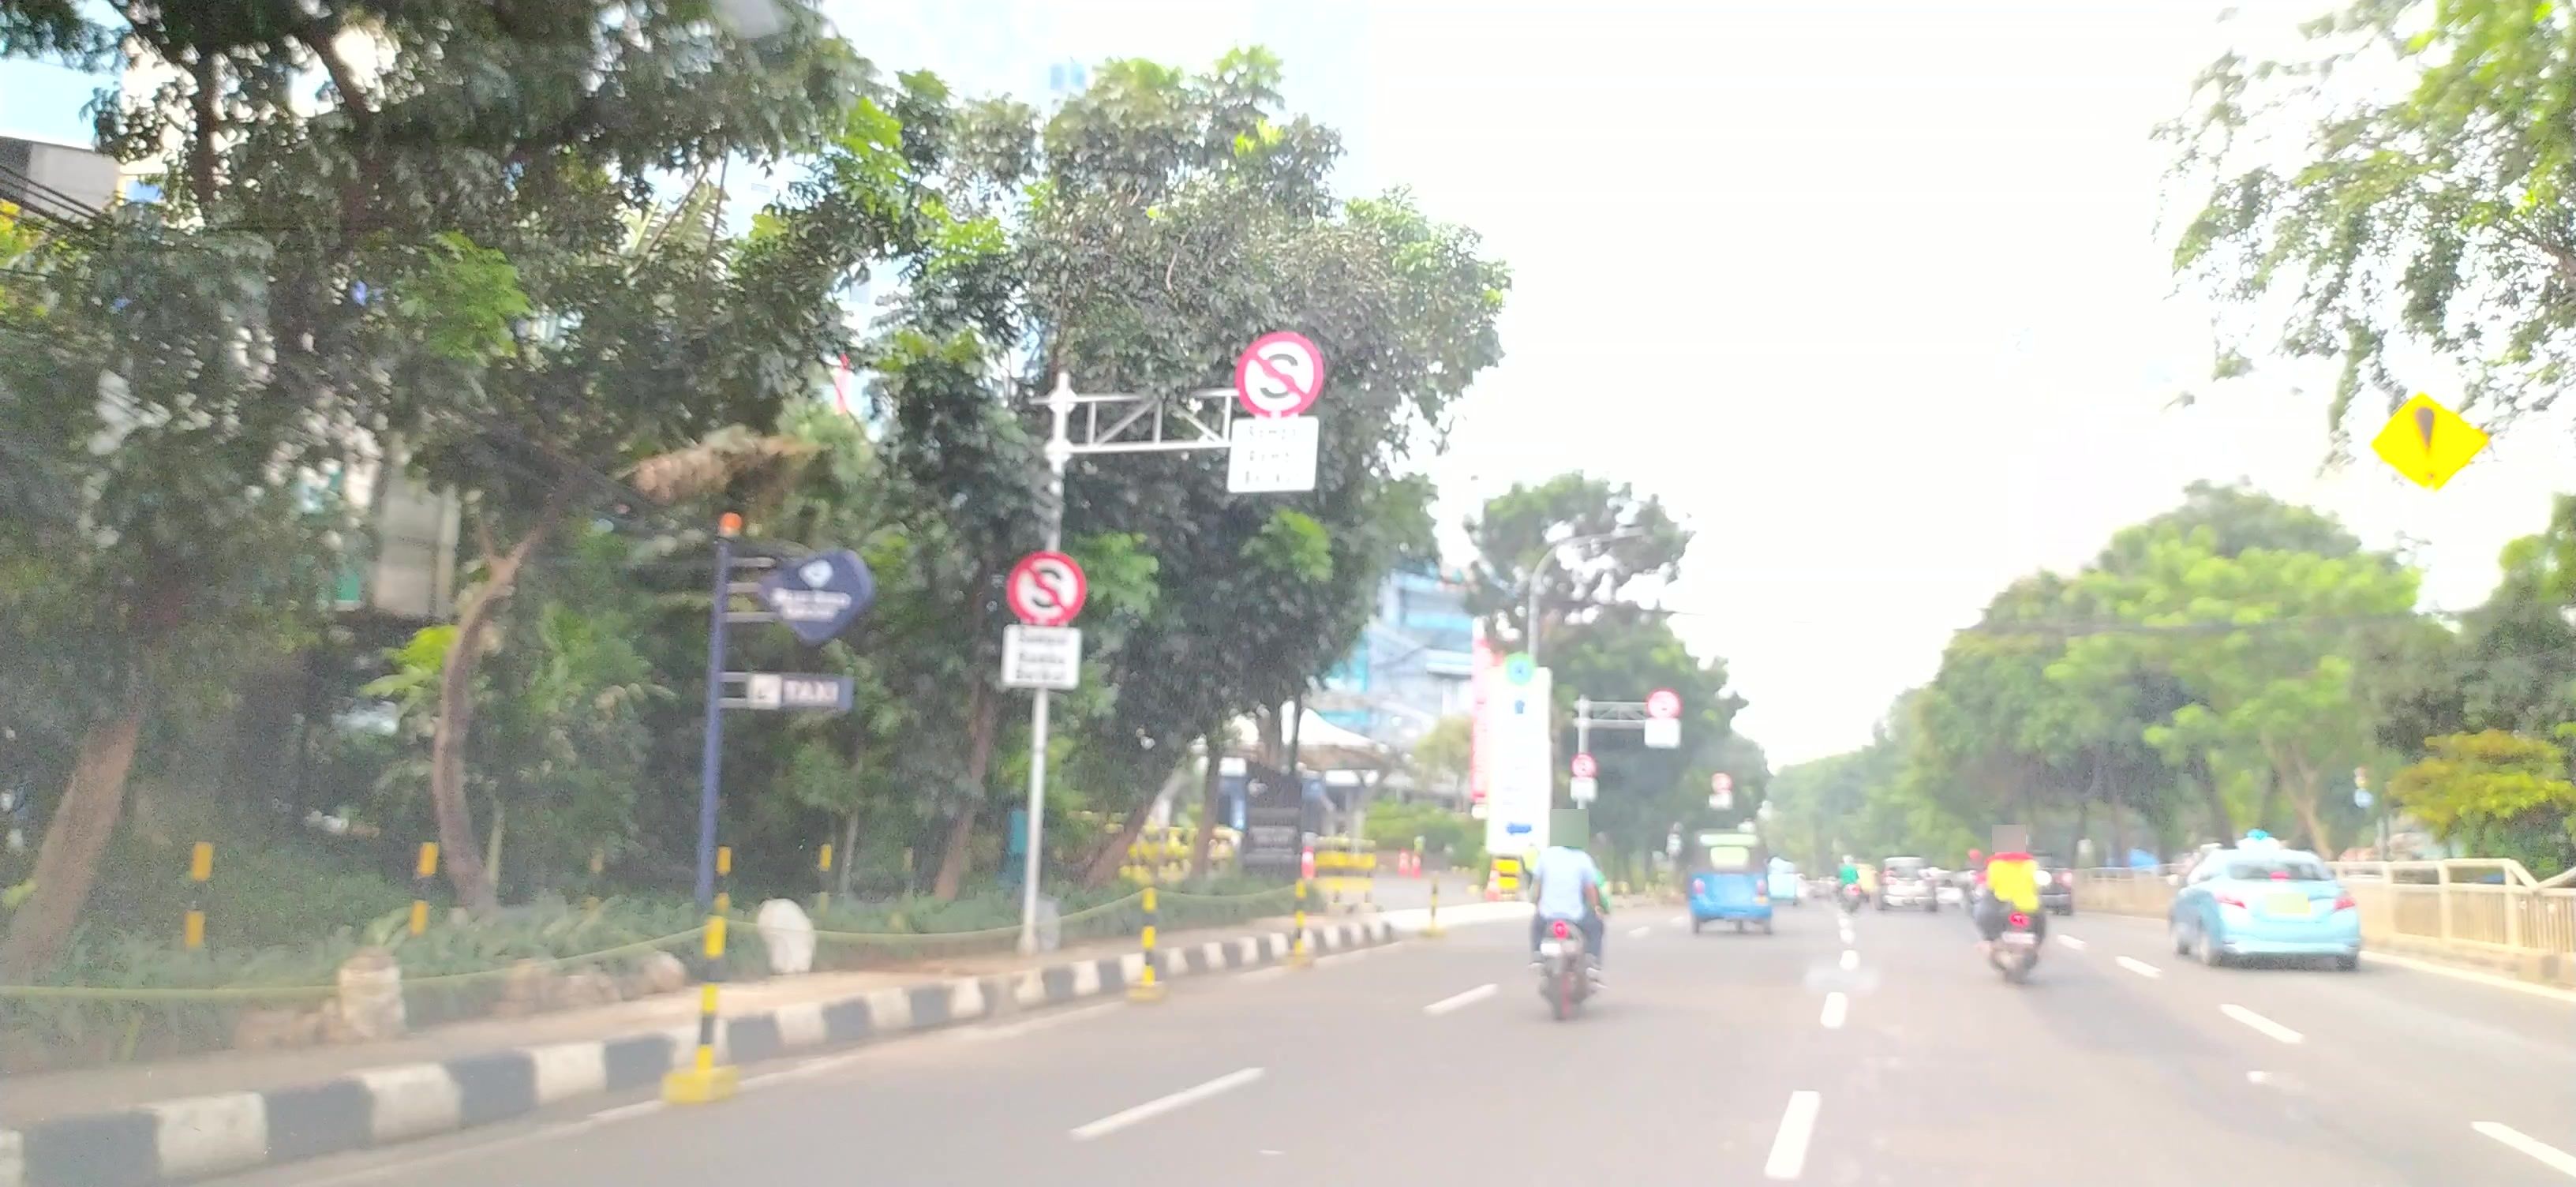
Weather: clear
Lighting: day
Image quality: slightly poor
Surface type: driving surface
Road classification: primary
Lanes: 4
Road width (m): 10
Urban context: urban centre
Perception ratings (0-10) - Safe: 6.49, Lively: 8.19, Beautiful: 5.76, Boring: 6.46, Depressing: 3.7, Wealthy: 3.38